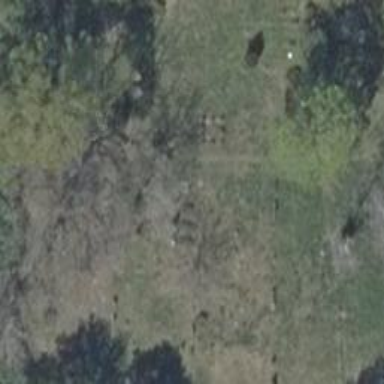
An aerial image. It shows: Cemetery.